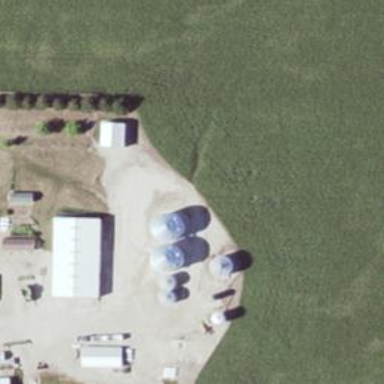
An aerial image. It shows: Silo.